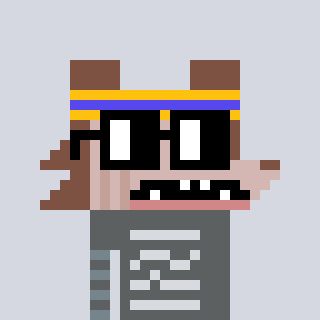
a pixel art character with square black glasses, a werewolf-shaped head and a grayscale-colored body on a cool background